Field crop: maize
Growth stage: 2
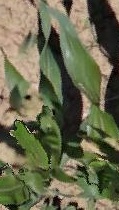
Species: maize